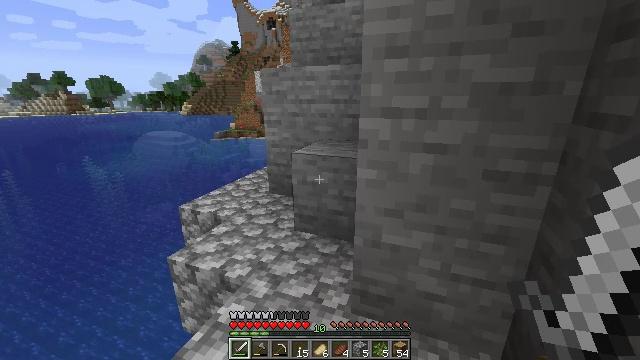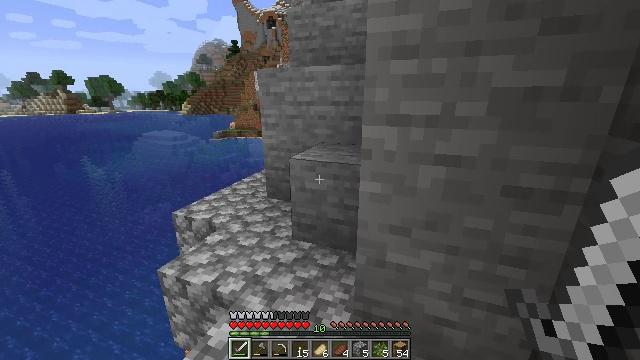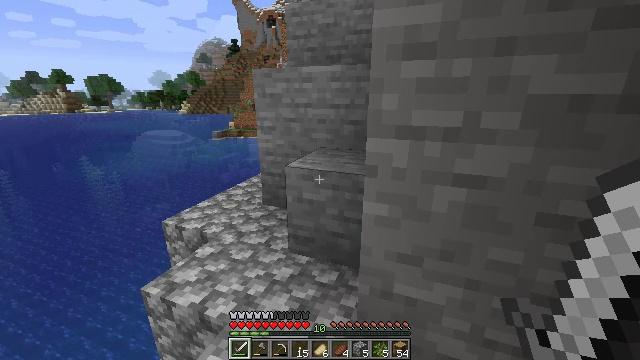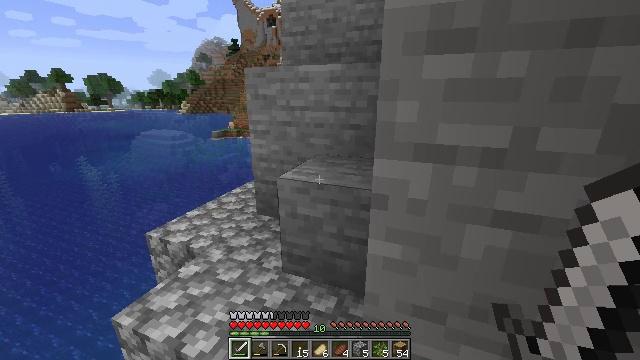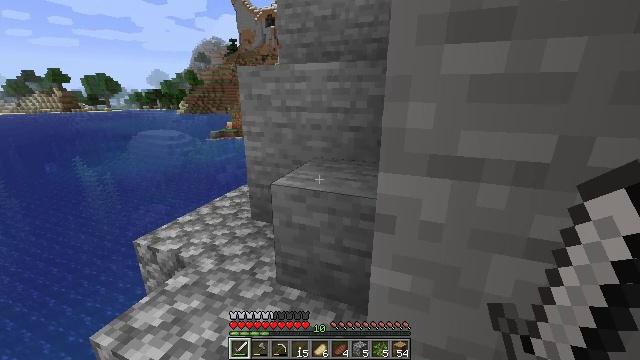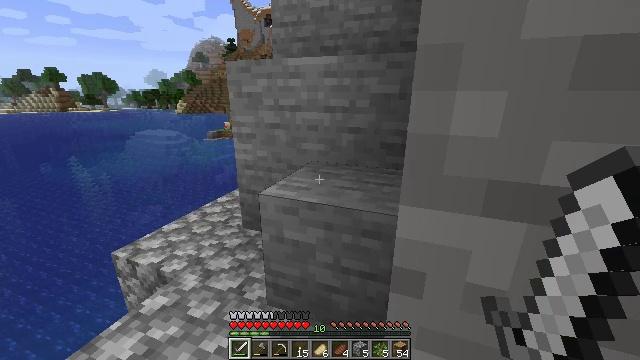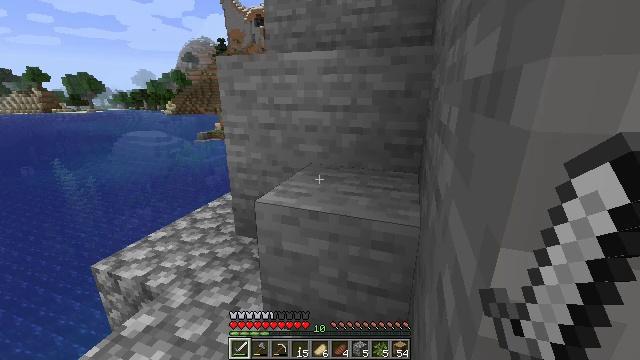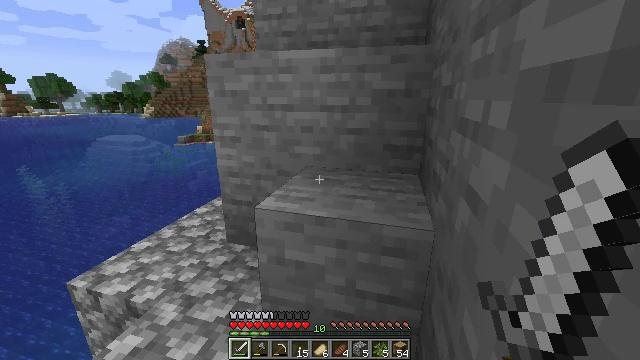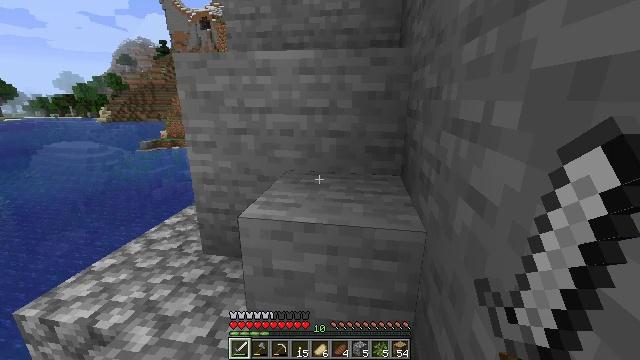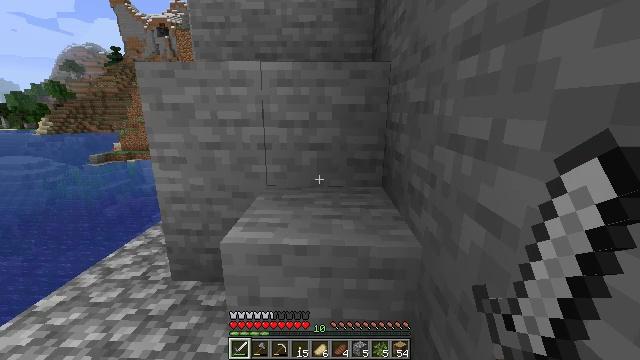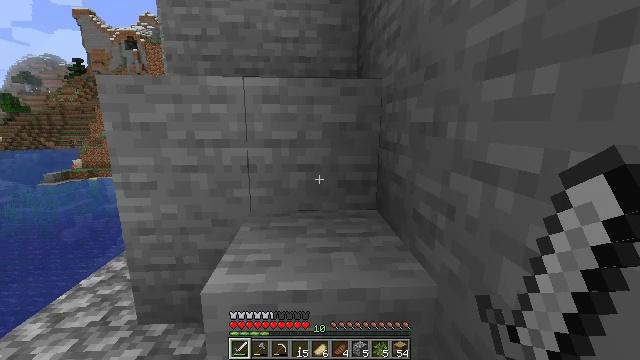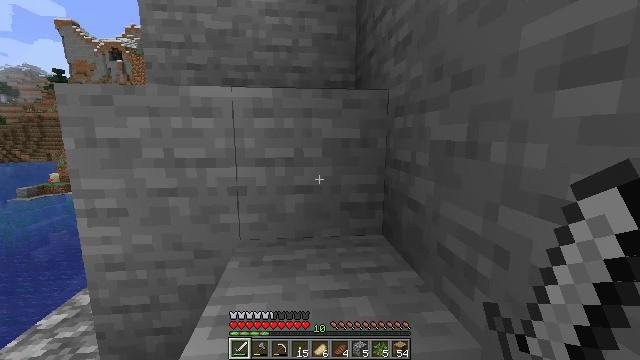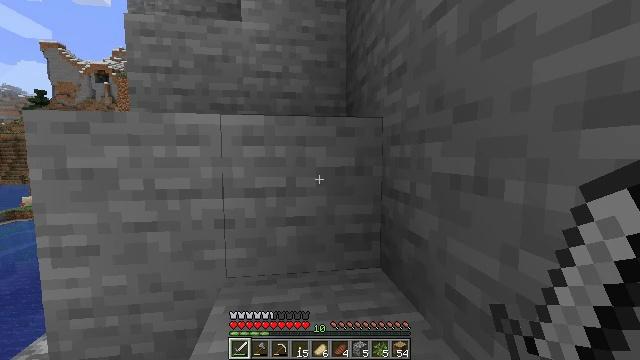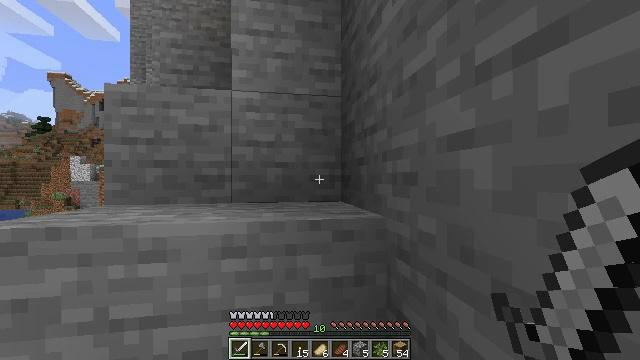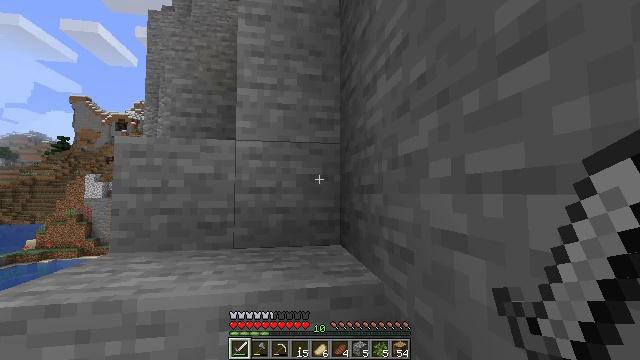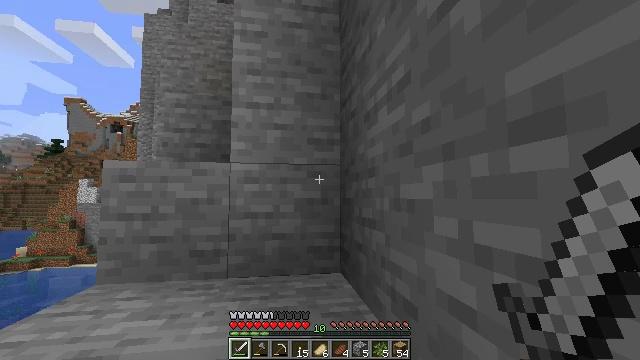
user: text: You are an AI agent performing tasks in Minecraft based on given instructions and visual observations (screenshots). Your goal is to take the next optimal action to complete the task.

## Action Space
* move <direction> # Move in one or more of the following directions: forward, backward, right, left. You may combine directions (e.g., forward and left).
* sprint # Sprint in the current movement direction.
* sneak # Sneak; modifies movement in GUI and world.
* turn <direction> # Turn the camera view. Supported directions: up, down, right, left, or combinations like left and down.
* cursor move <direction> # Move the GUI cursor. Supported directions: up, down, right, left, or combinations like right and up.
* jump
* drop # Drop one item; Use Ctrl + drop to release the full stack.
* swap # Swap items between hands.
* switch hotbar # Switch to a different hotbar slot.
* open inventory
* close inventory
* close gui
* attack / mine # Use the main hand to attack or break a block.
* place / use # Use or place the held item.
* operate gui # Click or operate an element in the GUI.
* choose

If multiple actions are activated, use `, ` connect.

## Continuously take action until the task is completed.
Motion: motion action
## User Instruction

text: Obtain cooked mutton by cooking raw mutton in a furnace.
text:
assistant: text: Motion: move forward
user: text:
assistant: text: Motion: move forward
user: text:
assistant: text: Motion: move forward
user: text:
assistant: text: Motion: move forward
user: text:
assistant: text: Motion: move forward
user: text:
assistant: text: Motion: move forward and move left, turn right
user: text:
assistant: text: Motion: move forward and move left, turn right
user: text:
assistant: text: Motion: move forward and move left, turn right
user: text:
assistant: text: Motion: move forward, turn right and up
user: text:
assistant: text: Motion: move forward, turn right and up
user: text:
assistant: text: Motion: move forward, turn right and up
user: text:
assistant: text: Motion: move forward, sprint, turn right and up, jump
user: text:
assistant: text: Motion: move forward, sprint, turn right and up, jump
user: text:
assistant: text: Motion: move forward, sprint, turn up, jump
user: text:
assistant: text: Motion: move forward, sprint, jump
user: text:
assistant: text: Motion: move forward, sprint, jump
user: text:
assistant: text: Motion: move forward, sprint, jump
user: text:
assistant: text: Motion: move forward, sprint, jump
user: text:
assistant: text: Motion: move forward, sprint, jump
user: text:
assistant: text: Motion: move forward, sprint, jump
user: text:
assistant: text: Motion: move forward, sprint, jump
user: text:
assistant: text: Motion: move forward, sprint, turn left and up, jump
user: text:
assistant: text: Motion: move forward, sprint, turn left and up, jump
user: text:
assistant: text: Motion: move forward, sprint, turn left and up, jump
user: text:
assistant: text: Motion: move forward, sprint, jump
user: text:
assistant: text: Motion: move forward, sprint, jump
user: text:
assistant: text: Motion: move forward and move left, sprint, turn left and down, jump
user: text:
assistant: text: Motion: move forward and move left, sprint, turn left and down, jump
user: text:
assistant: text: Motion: move forward and move left, sprint, turn left and down, jump
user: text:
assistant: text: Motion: move forward and move left, sprint, turn down, jump